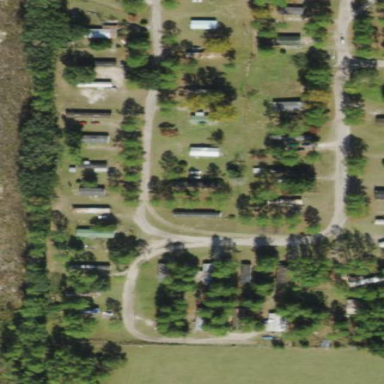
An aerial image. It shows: Residential area known as trailer park.